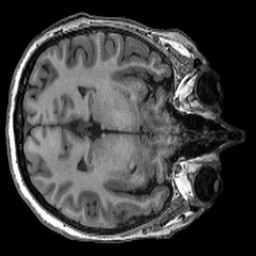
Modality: T1w
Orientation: axial
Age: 50
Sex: female
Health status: ill
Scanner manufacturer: ge
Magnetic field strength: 3 T
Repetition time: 0.008164 s
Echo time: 0.003184 s